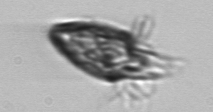
Label: Strombidium_tintinnodes